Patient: sex F, age 34
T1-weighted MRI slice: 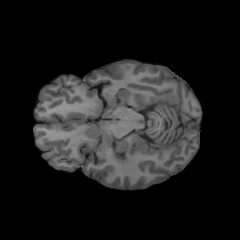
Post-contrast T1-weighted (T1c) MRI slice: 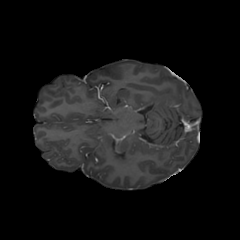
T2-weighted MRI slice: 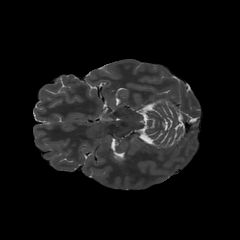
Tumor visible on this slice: yes
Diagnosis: Astrocytoma, IDH-mutant
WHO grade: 3